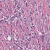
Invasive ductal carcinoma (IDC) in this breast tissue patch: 1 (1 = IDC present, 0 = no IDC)